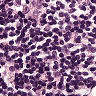
Metastatic tissue present: no